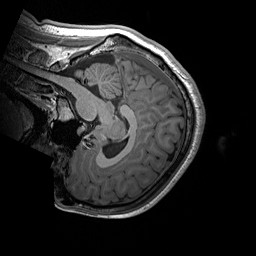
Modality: T1w
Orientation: sagittal
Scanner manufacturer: siemens
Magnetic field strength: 3 T
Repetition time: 2.2 s
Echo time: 0.00244 s